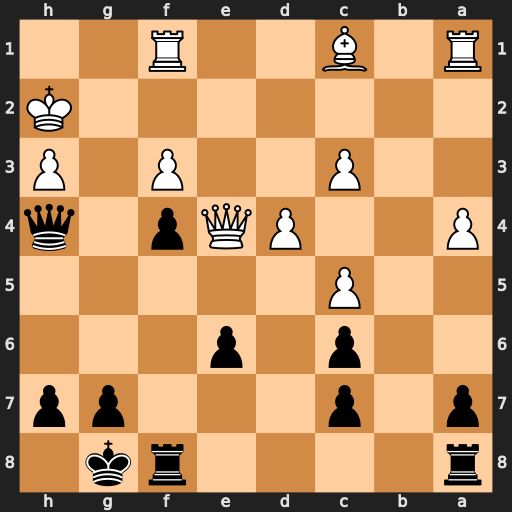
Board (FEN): r4rk1/p1p3pp/2p1p3/2P5/P2PQp1q/2P2P1P/7K/R1B2R2
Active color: b
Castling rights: -
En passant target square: -
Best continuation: Qg3+ Kh1 Qxh3+ Kg1 Qg3+